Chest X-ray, AP view. Patient: 50 years old, sex M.
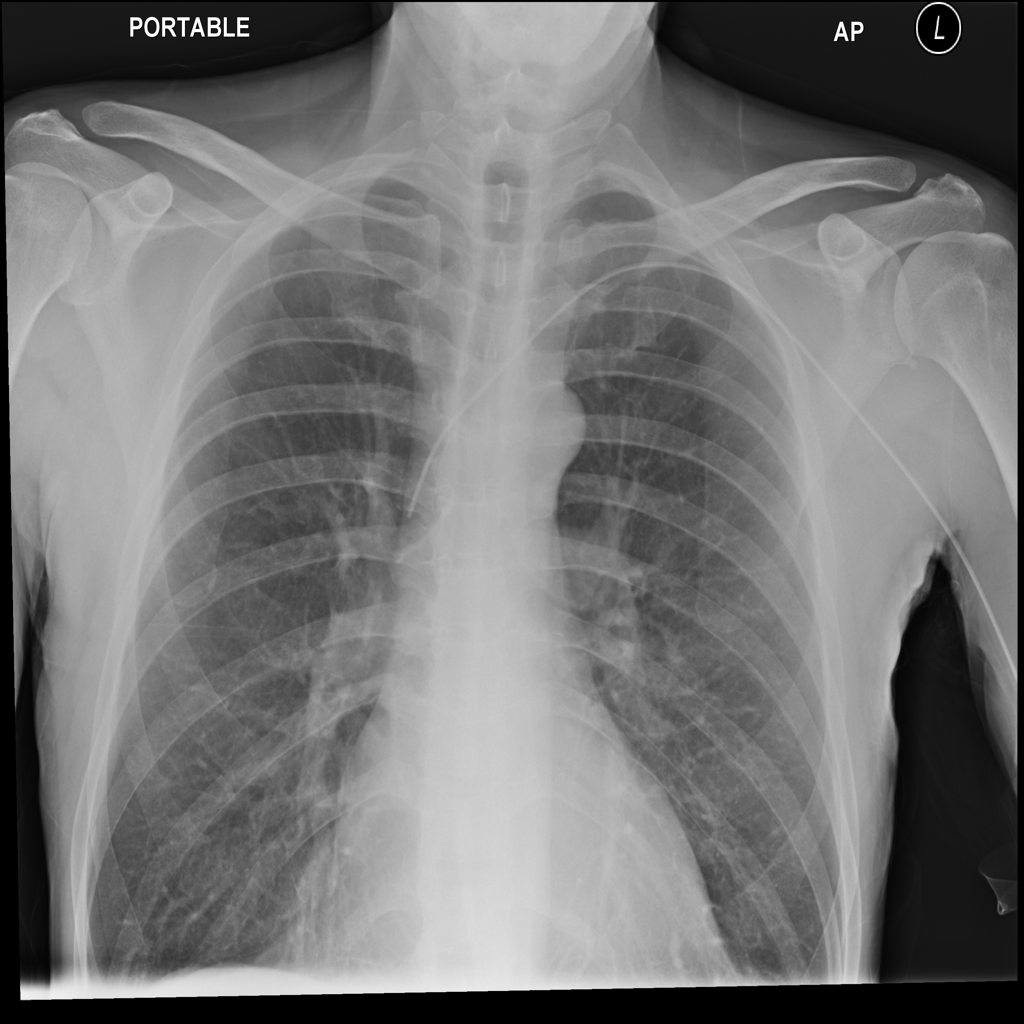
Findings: No Finding